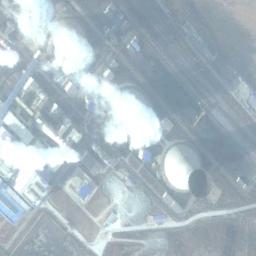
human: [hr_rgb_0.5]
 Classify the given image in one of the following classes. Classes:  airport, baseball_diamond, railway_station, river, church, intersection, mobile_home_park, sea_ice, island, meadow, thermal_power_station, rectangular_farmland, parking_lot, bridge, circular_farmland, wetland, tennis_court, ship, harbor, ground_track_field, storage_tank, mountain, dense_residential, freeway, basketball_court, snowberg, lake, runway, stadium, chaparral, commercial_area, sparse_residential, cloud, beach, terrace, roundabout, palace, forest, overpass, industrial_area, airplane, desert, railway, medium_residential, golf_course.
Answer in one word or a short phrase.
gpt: thermal_power_station